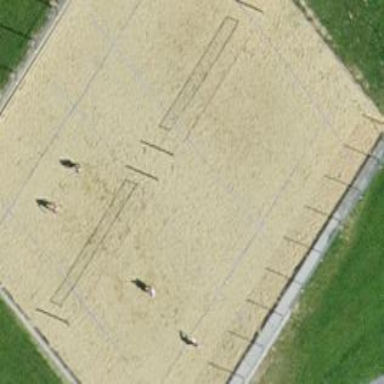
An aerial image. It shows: Sandy pitch designated for beach volleyball.